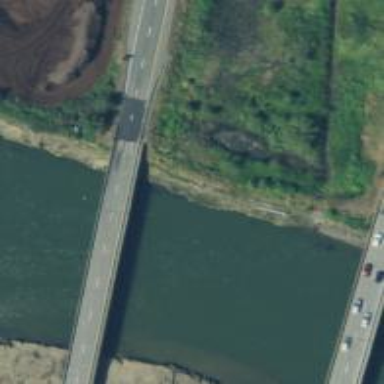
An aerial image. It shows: Bridge over cycleway.